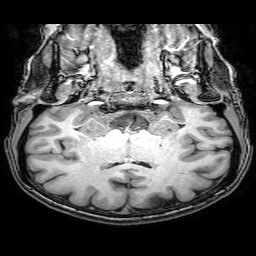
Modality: T1w
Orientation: sagittal
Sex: female
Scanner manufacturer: philips
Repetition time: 0.008115 s
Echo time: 0.00371 s